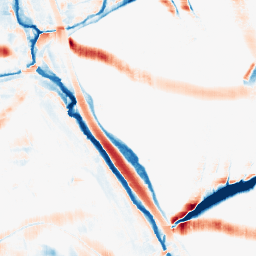
Category: morphological
Decomposition family: morphological_rect
Decomposition parameters: operation: average
width: 20
height: 20
Upsampling method: bicubic
Upsampling parameters: scale: 2
Upsampling scale: 2